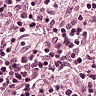
Metastatic tissue present: no